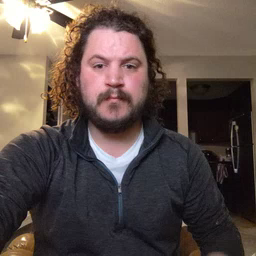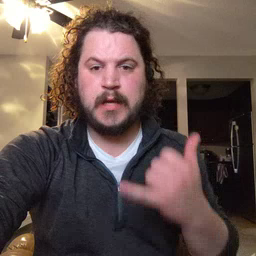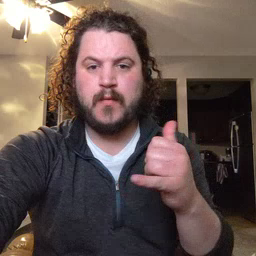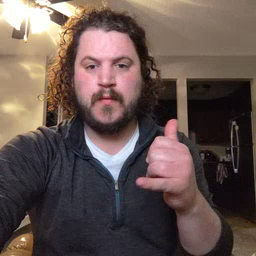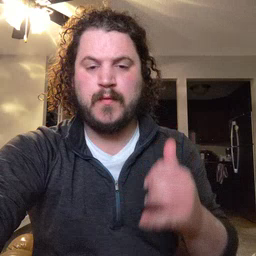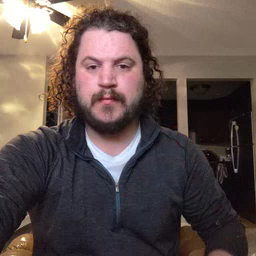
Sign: yellow